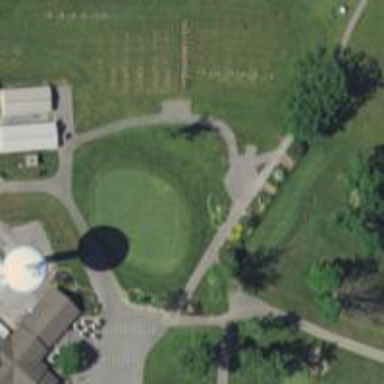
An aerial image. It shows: Path designated for golf carts.